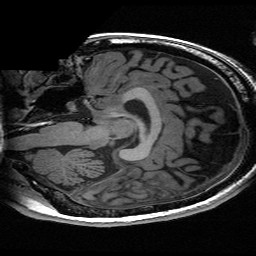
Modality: T1w
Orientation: sagittal
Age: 30
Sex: male